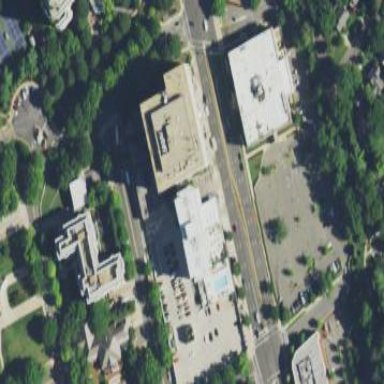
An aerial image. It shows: Building with parking facilities.